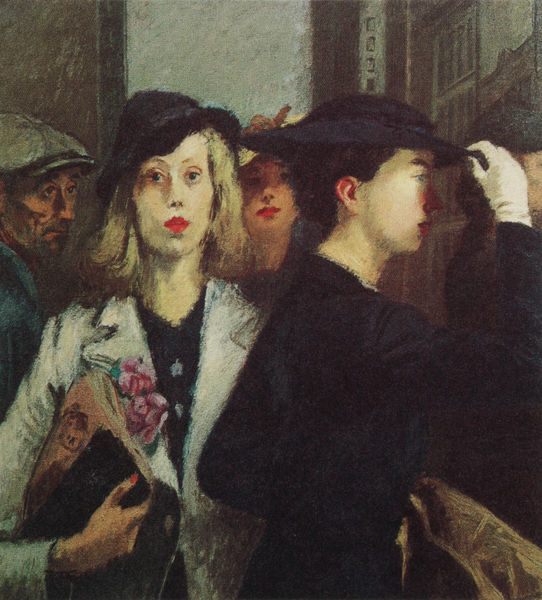
Titel: Office Girls
Künstler: Raphael Soyer
Standort: New York (New York)
Institution: Whitney Museum of American Art
Schlagwörter: mann, schatten, frauen, impressionismus, menschen, stadt, blume, frau, hut, hüte, kleid, licht, mund, ohr, blick, dame, hemd, kappe, mütze, kragen, mantel, lippen, modern, knöpfe, lippenstift, tasche, schld